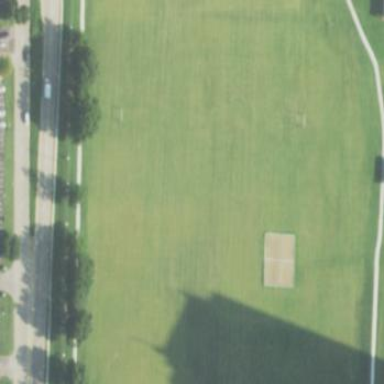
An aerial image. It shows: Grass pitch used for rugby.